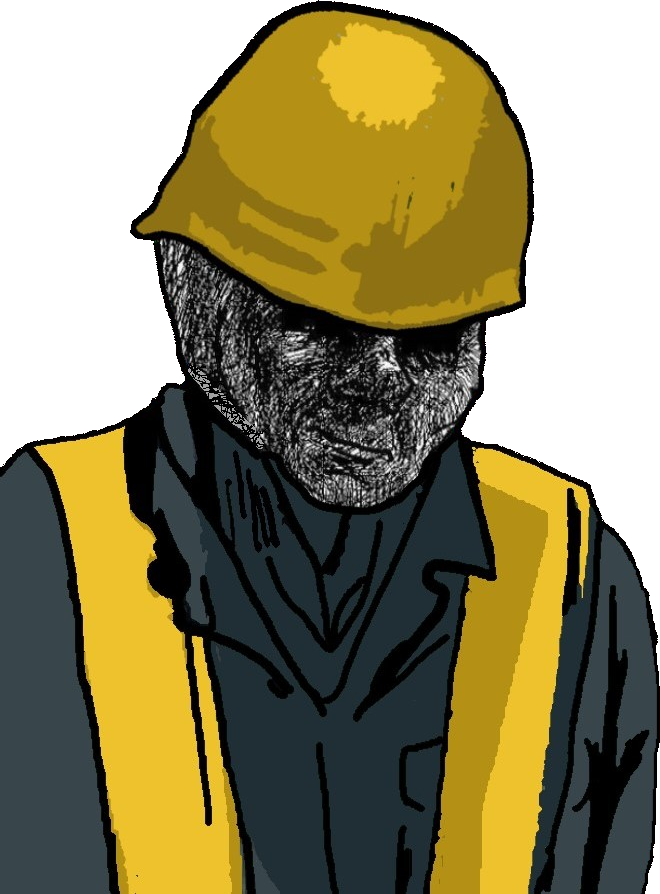
Label: 5_Withered_Wojak